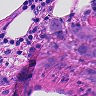
Metastatic tissue present: yes